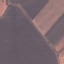
Label: AnnualCrop